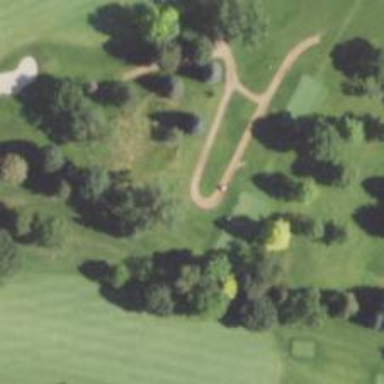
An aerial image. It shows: Path used for both walking and golf.